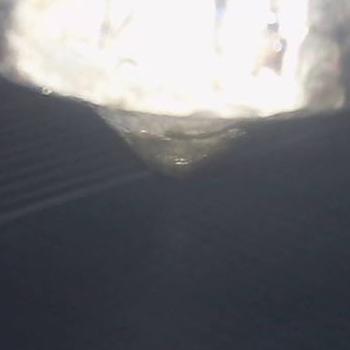
Flow rate: 74%